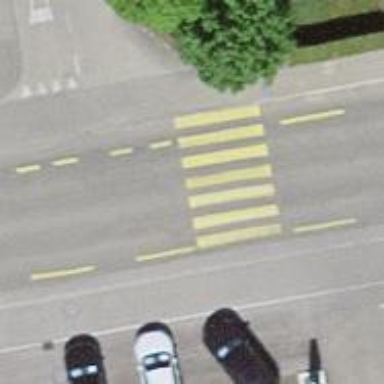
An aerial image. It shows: Marked road crossing.